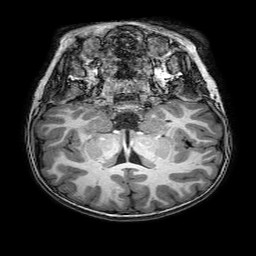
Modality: T1w
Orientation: sagittal
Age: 6
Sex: male
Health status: healthy